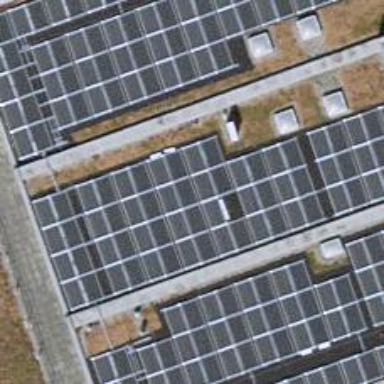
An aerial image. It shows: Solar power generator.